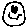
Label: smiley face